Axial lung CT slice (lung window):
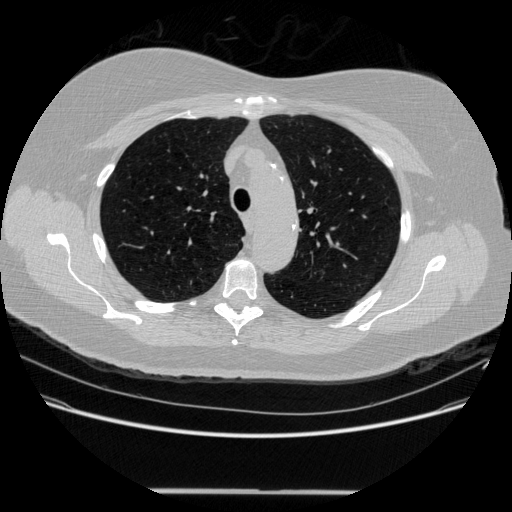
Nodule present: no